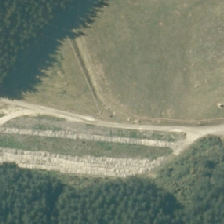
Land cover: low_producing_grassland